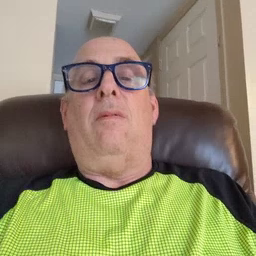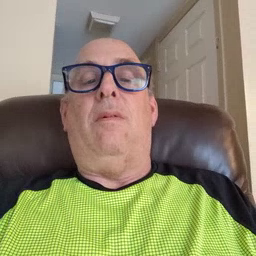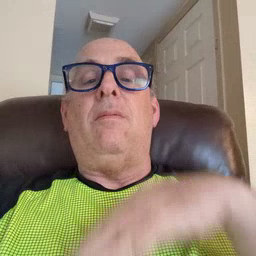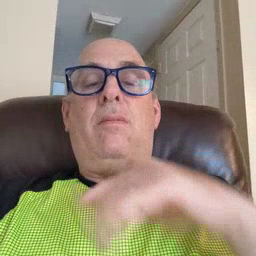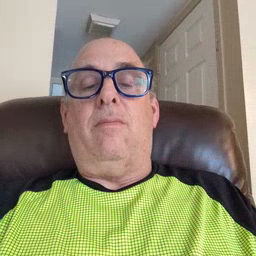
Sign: pig